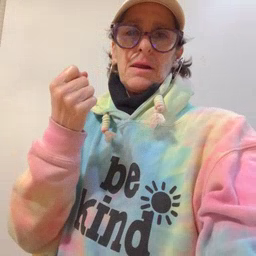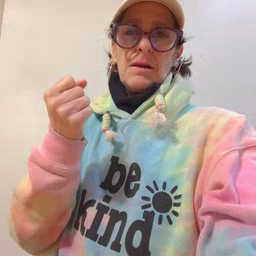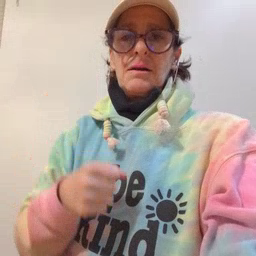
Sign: milk